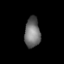
Tissue: lung
Cell type: Endothelial cells
Senescence score: 0.592
Nuclear area (px): 453
Mean DAPI intensity: 113.177